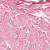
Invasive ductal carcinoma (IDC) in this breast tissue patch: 0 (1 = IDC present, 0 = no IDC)